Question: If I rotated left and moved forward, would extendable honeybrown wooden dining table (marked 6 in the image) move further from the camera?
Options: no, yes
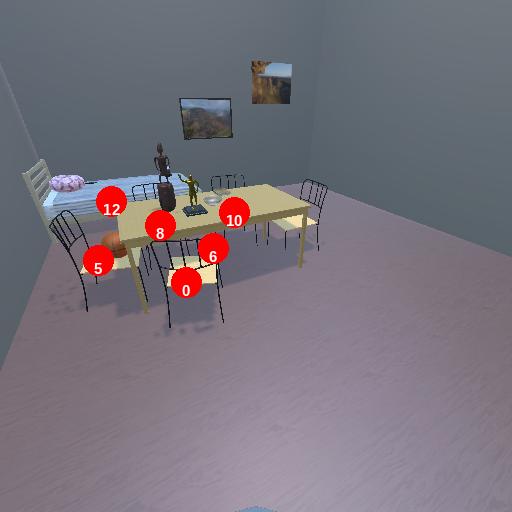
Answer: no